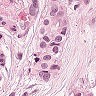
Metastatic tissue present: yes